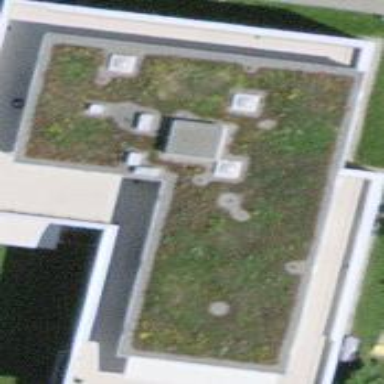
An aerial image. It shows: Apartment building with flat roof.